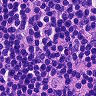
Metastatic tissue present: no